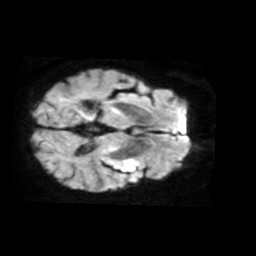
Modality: TRACE
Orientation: axial
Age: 81
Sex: female
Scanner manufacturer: philips
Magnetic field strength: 1.5 T
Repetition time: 4.808 s
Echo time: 0.07764 s